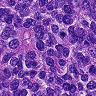
Metastatic tissue present: yes